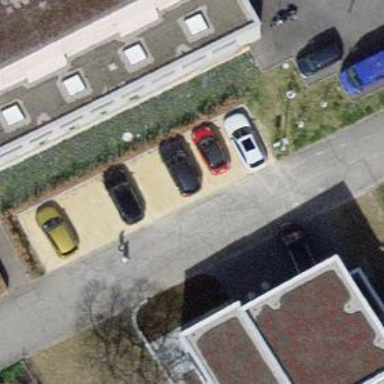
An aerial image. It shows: Parking area with surface.